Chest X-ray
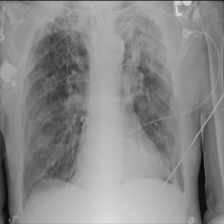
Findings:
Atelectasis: negative
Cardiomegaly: negative
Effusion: negative
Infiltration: positive
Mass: negative
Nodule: negative
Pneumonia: negative
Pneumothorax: negative
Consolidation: negative
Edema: negative
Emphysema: negative
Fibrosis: negative
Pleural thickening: negative
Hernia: negative